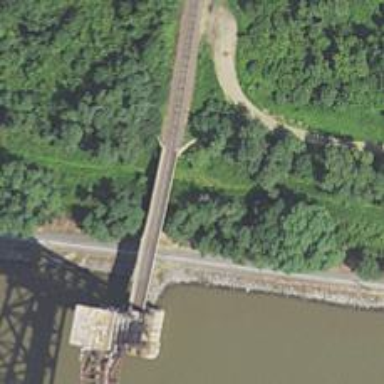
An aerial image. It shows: Abandoned railway bridge.